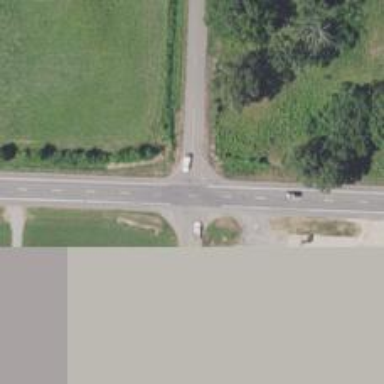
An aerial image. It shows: Secondary road.